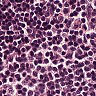
Metastatic tissue present: no